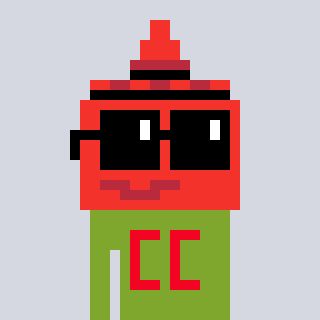
a pixel art character with square black sunglasses, a ketchup-shaped head and a slimegreen-colored body on a cool background